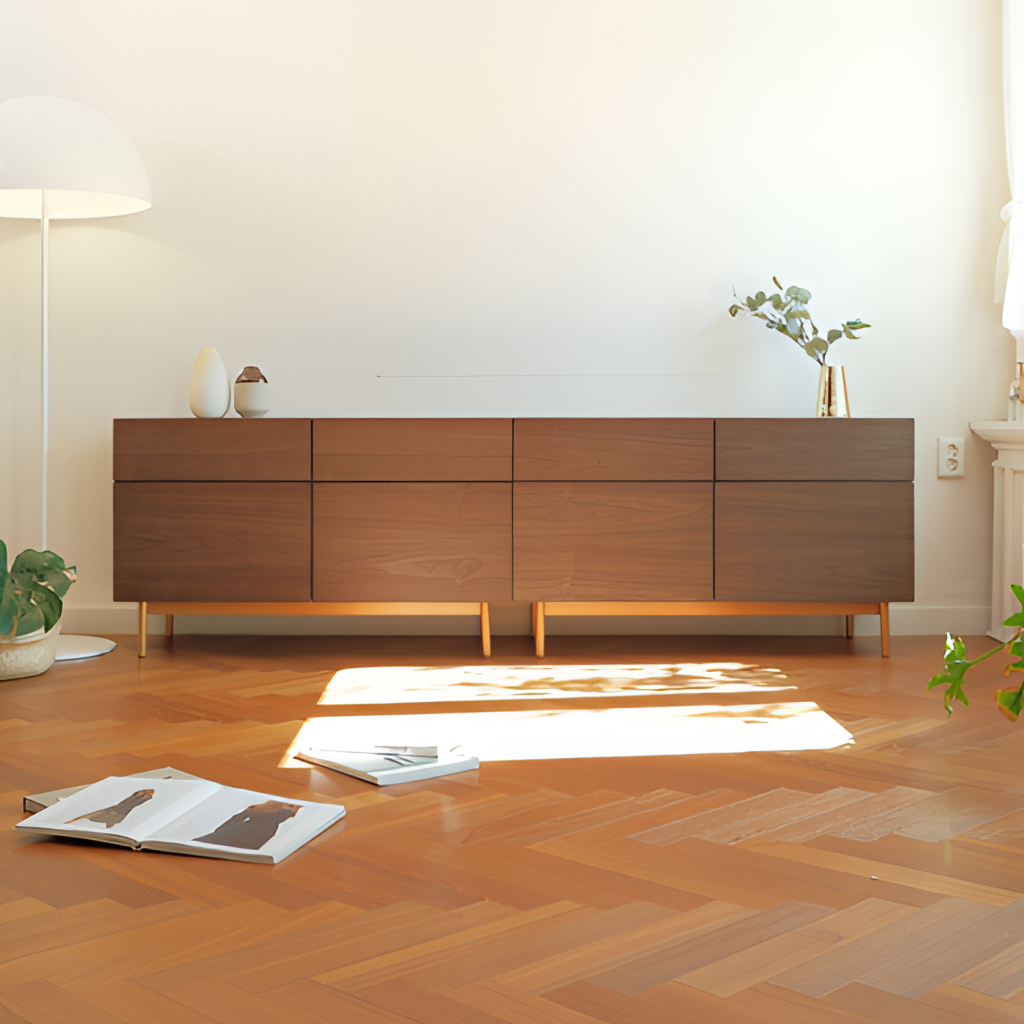
wood sideboard, living room, minimalist, cream paint wallpaper, with solid pattern, wood flooring, with herringbone pattern